Interaction volume radius: 5 \u00c5
Interaction volume height: 30 \u00c5
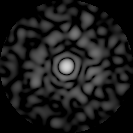
Disorder parameter: 0.852